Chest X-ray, PA view. Patient: 33 years old, sex M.
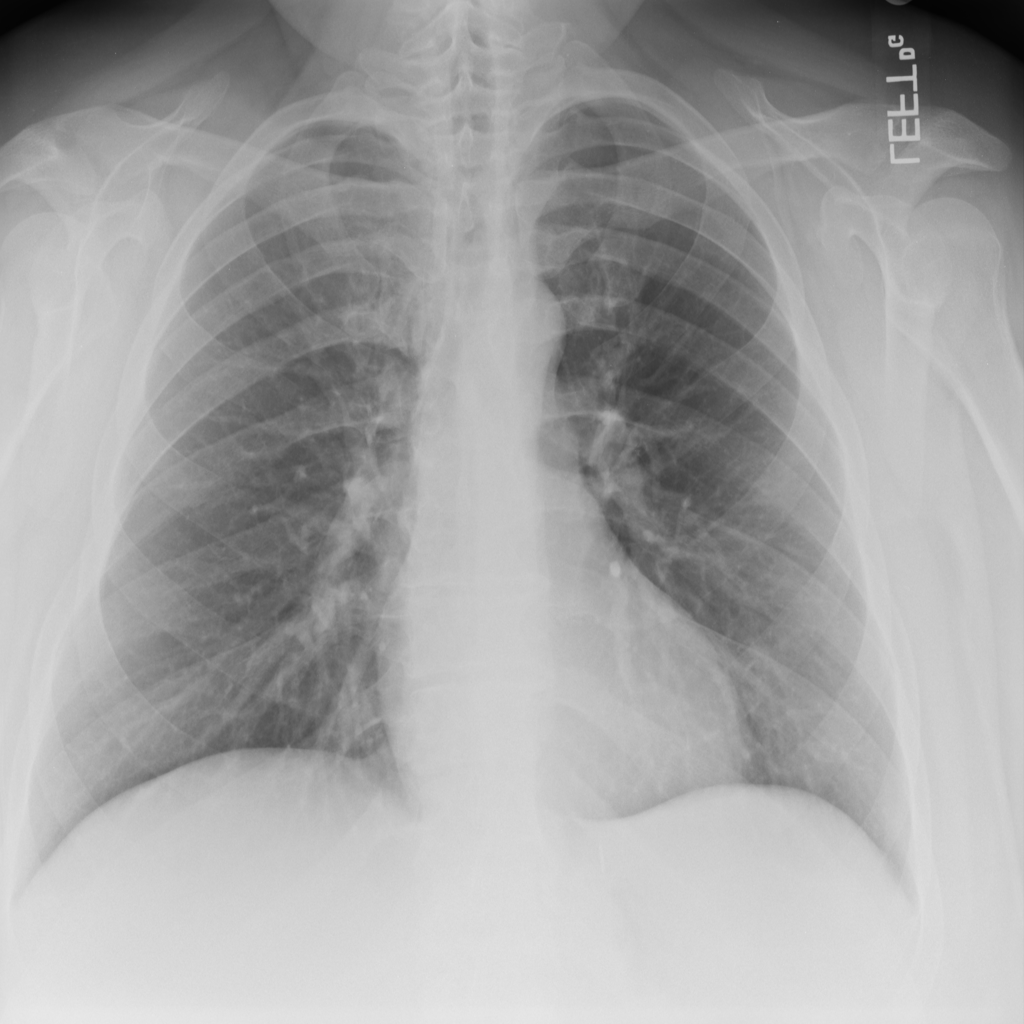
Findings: No Finding